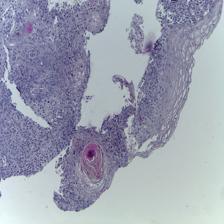
Diagnosis: OSCC